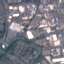
Land use / land cover: Industrial